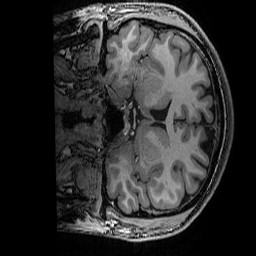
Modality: T1w
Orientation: coronal
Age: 27
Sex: male
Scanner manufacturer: ge
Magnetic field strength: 3 T
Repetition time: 0.007 s
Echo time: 0.00342 s